Question: Need to set up an Entity Person that has a to-many relationship to itself (reflexive).
So each Person can have n sub person, basicly this:

Does Person have two Relationships, person and sub_person? How does the inverse rule work?
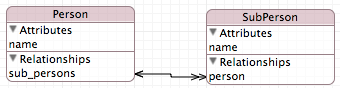
Answer: If I understand your requirement correctly, you have to define only one entity , and two relationships:
- 'sub_persons'- 'super_person'
and define these as inverse relationships of each other.